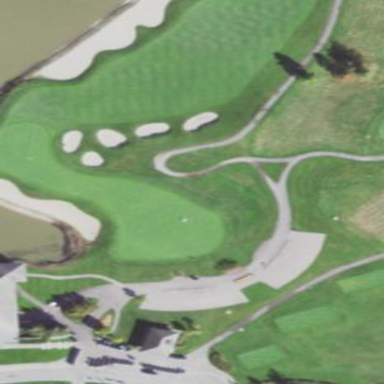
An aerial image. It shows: Golf green.